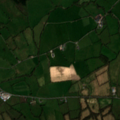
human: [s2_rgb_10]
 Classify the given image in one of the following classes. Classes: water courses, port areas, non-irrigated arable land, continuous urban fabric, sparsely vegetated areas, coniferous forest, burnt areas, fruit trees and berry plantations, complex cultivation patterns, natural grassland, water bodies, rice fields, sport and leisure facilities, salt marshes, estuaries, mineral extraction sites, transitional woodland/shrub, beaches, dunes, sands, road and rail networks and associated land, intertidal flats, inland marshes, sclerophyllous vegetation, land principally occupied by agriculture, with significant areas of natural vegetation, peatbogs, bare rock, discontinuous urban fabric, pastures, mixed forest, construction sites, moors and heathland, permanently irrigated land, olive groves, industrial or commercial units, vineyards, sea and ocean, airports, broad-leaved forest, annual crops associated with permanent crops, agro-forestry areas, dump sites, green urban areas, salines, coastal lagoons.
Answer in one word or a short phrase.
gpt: pastures